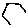
Label: hexagon